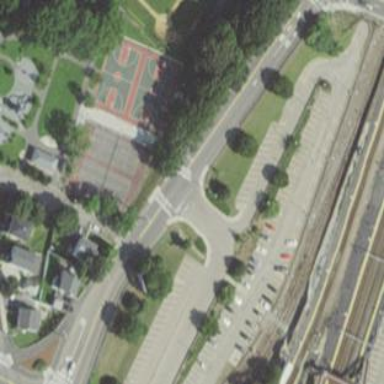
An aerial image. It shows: Platform for public transport at railway station.